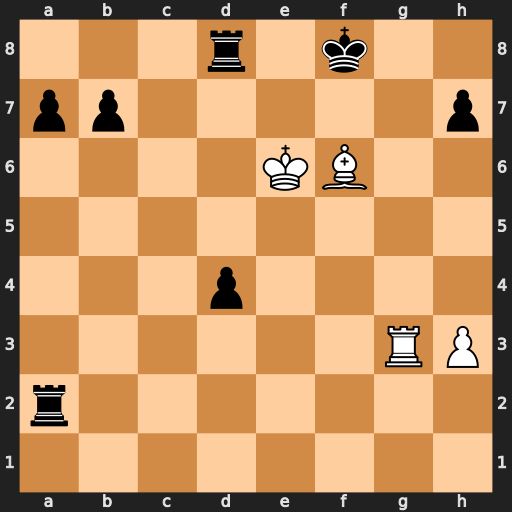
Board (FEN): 3r1k2/pp5p/4KB2/8/3p4/6RP/r7/8
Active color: w
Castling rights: -
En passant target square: -
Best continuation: Be7+ Ke8 Rg8#